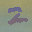
Label: 2